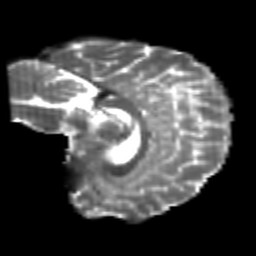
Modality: T2w
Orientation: sagittal
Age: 21
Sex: female
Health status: healthy
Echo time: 0.074 s